Field crop: maize
Growth stage: 2
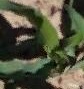
Species: maize